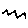
Label: zigzag